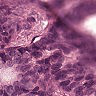
Metastatic tissue present: yes